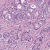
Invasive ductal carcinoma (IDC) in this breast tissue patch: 1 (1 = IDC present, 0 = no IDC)